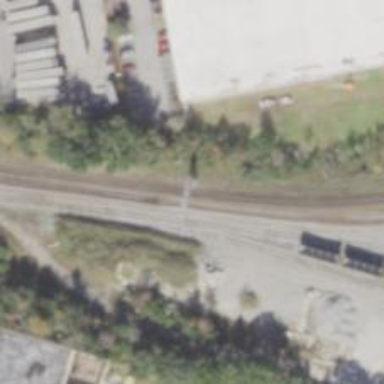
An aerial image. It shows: Railway signal.